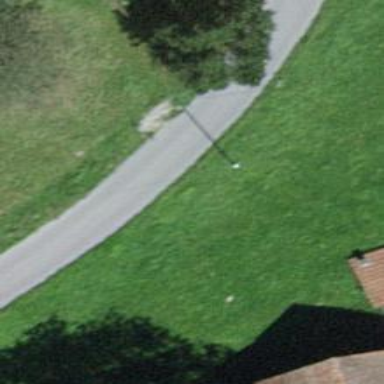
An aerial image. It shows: Smoothly paved residential road.